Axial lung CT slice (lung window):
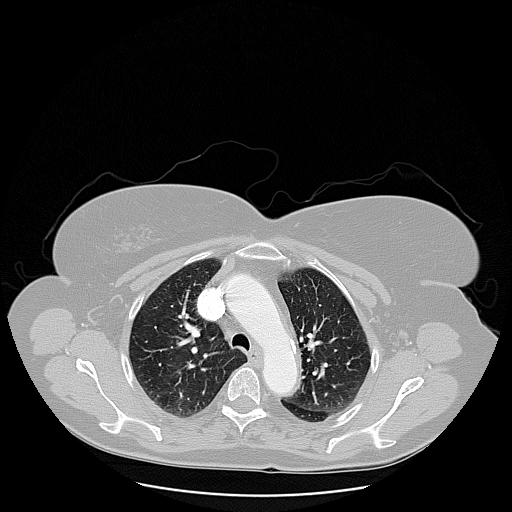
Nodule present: no